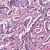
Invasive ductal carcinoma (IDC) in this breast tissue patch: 1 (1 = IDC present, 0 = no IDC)